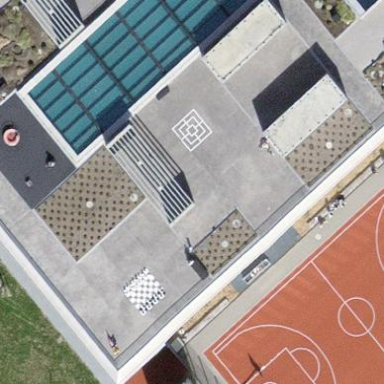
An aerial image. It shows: Sports hall building.